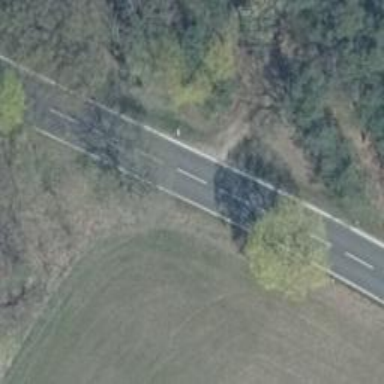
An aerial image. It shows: Secondary road with asphalt surface.